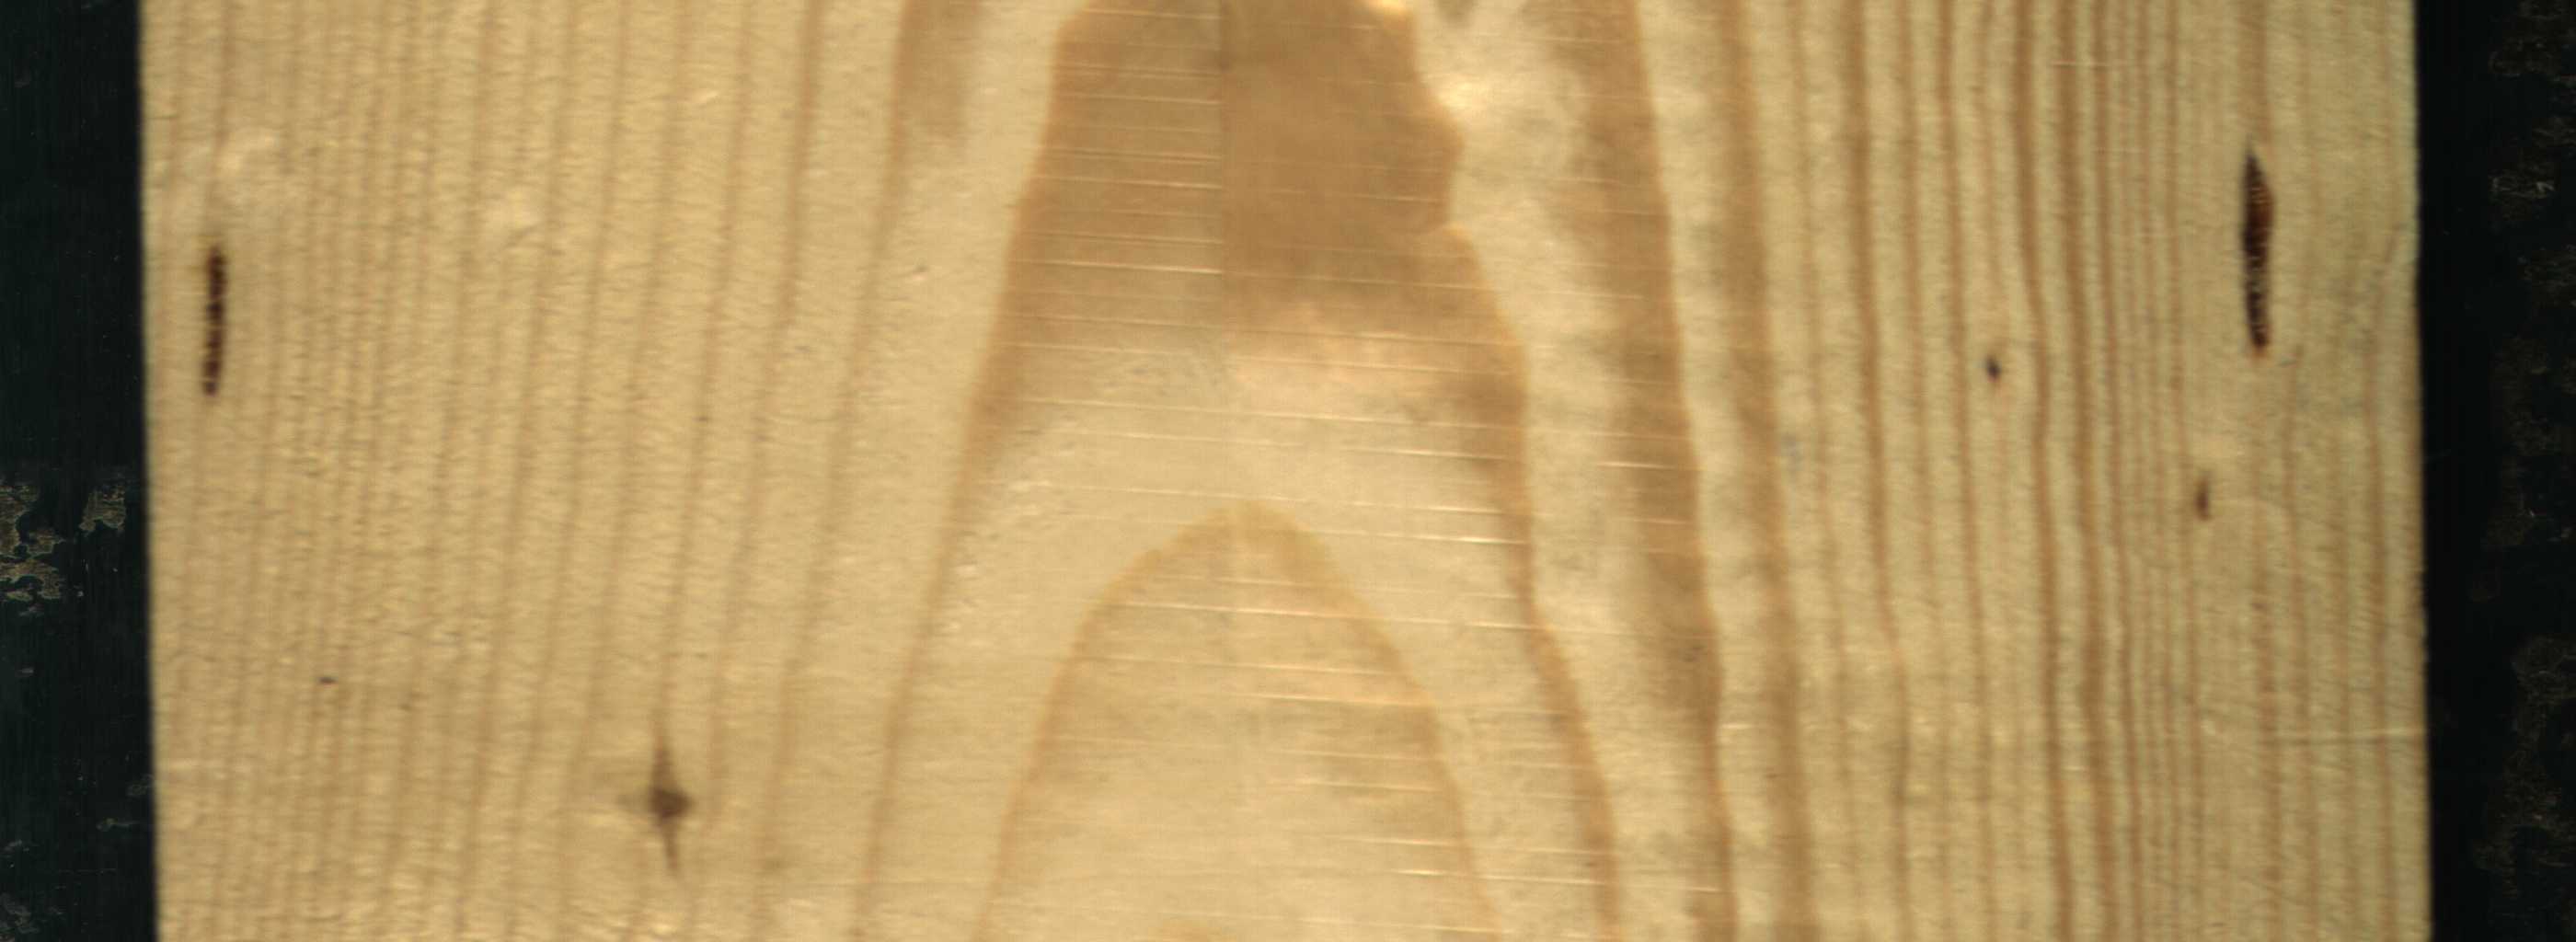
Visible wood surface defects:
resin
resin
resin